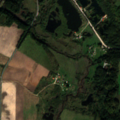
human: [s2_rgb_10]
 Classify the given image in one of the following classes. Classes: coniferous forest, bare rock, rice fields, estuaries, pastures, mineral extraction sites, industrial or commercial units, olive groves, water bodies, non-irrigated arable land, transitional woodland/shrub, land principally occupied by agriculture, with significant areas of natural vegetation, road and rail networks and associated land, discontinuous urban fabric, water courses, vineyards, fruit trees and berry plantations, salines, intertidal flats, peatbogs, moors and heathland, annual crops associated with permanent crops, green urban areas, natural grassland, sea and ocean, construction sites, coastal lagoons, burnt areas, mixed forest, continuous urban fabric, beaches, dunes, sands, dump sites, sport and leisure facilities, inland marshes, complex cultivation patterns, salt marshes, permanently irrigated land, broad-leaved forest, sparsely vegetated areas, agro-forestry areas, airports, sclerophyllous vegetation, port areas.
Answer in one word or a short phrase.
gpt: non-irrigated arable land, pastures, land principally occupied by agriculture, with significant areas of natural vegetation, broad-leaved forest